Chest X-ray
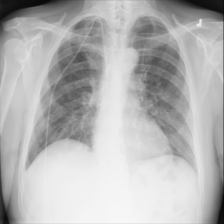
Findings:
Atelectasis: negative
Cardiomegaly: negative
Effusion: negative
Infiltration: negative
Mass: negative
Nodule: negative
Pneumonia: negative
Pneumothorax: negative
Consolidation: negative
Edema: negative
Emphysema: negative
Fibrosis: negative
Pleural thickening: negative
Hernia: negative